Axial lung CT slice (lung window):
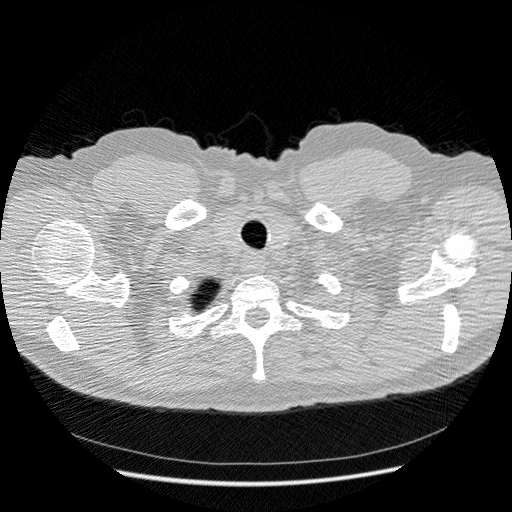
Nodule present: no